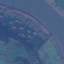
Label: River